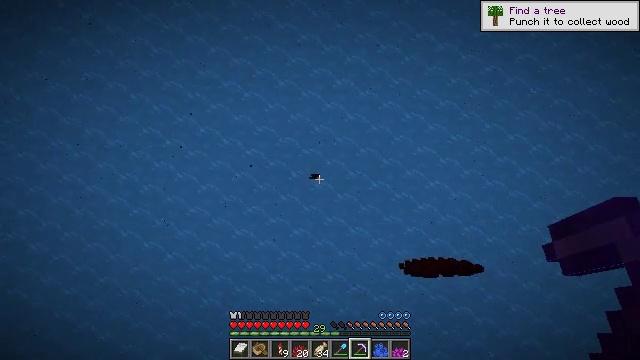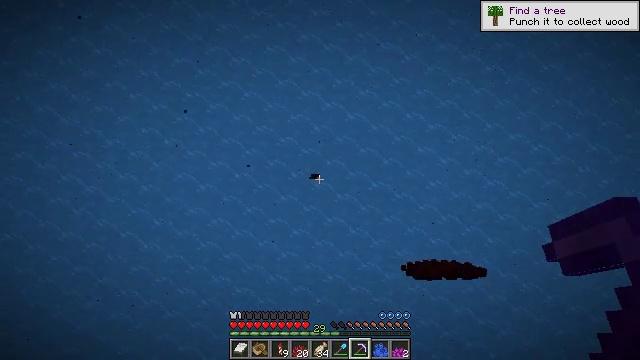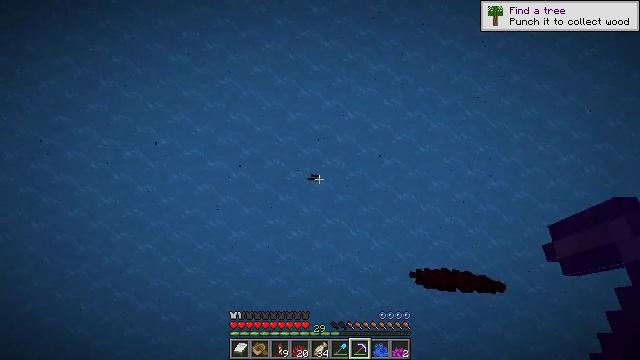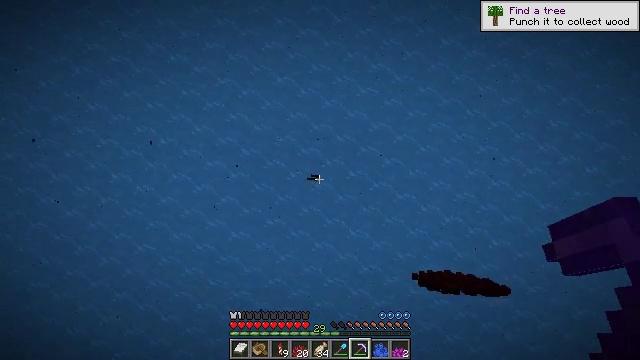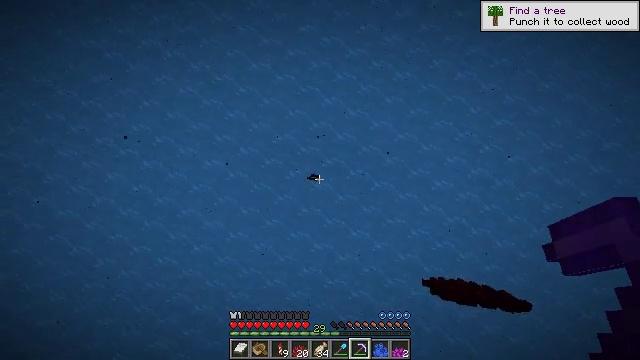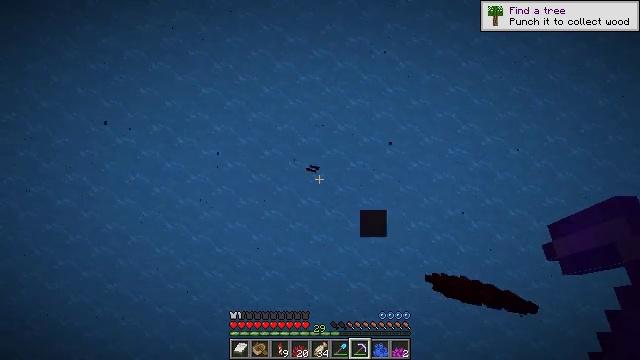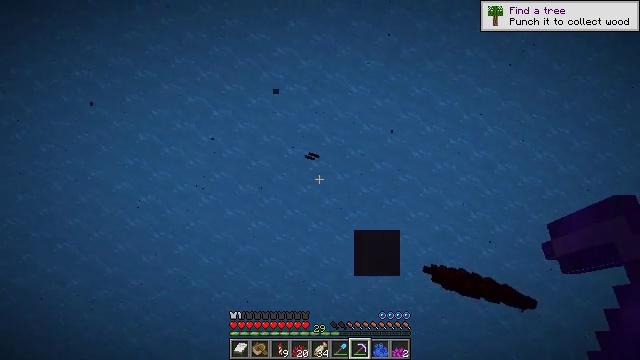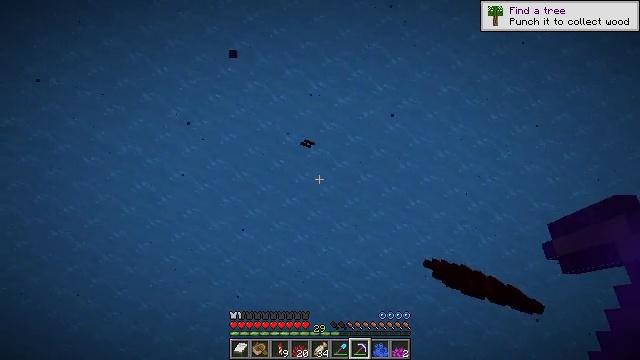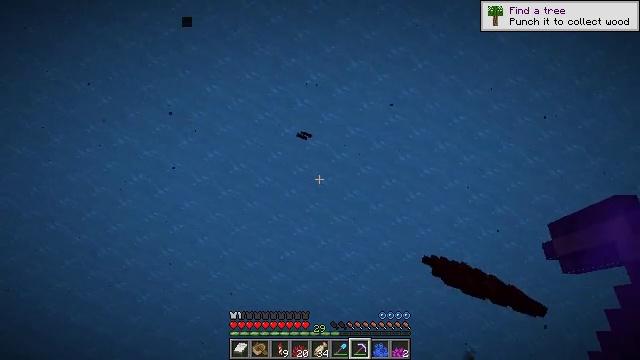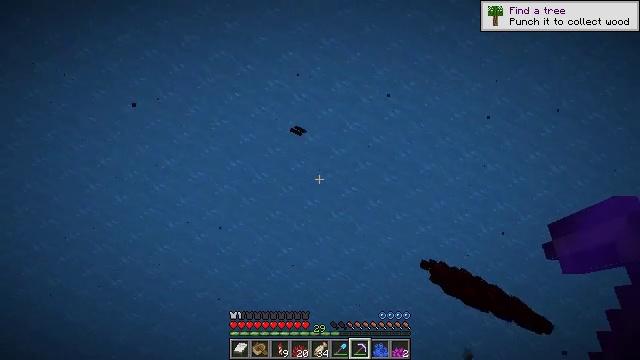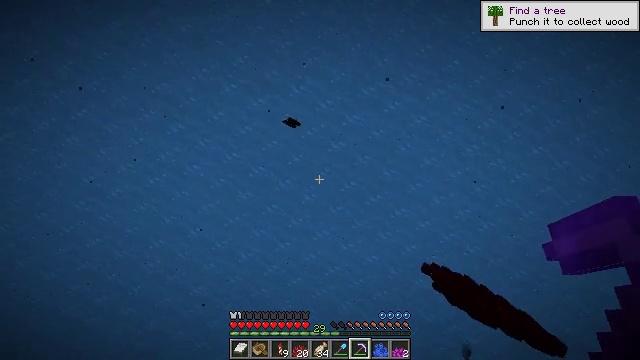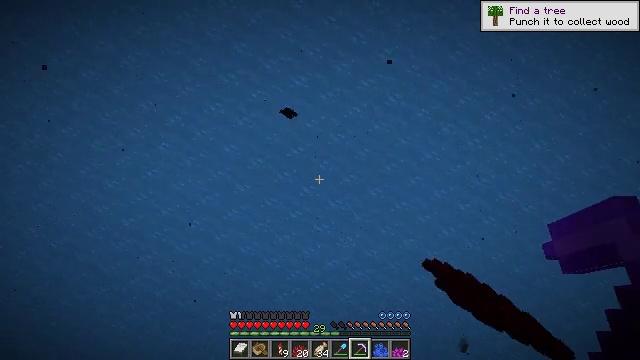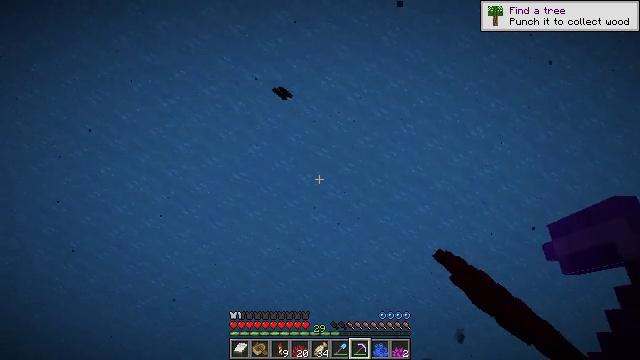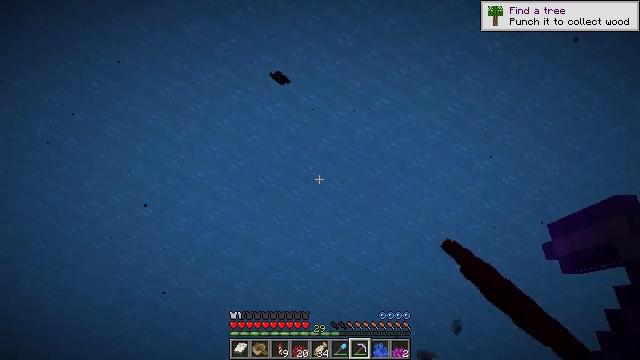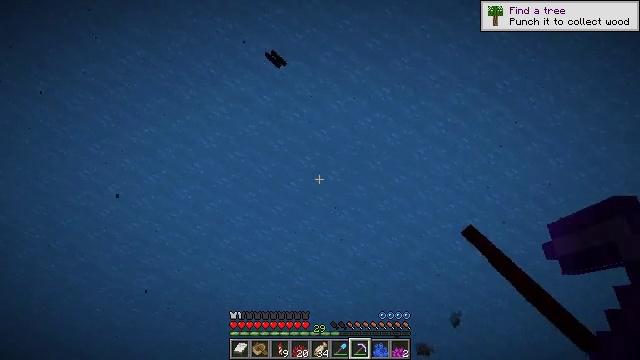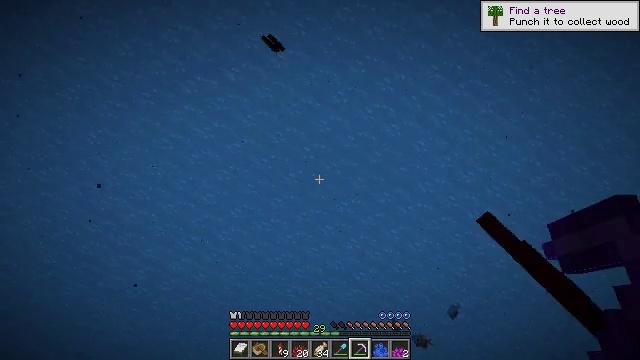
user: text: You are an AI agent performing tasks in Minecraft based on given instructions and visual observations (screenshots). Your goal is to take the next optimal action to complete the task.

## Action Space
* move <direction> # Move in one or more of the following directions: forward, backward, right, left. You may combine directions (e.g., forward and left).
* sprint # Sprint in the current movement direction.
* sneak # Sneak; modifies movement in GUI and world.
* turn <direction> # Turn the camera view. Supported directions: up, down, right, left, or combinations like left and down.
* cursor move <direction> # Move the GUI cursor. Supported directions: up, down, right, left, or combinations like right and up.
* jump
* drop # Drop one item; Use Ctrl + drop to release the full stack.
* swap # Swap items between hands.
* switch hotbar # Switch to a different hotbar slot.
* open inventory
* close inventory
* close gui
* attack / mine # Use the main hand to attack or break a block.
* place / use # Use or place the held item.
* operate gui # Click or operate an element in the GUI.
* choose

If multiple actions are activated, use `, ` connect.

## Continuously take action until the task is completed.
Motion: motion action
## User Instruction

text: Retrieve fire coral wall fan from the side of a block.
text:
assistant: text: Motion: jump
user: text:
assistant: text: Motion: jump
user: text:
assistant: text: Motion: jump
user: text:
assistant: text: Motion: jump
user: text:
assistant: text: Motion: move right, turn down, jump
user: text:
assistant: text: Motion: move right, turn right and down, jump
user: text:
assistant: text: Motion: move right, turn down, jump
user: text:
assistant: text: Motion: move right, turn down, jump
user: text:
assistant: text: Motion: jump
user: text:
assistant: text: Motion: move forward, turn down, jump
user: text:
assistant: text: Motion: move forward, turn down, jump
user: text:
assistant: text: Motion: move forward, turn down, jump
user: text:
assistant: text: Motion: move forward, turn down, jump
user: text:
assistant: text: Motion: move forward, turn down, jump
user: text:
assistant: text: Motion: move forward, turn down, jump
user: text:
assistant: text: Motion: move forward and move right, turn down, jump
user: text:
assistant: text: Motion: move forward and move right, jump
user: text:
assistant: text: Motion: move forward, turn left, jump
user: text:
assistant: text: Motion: move forward, turn left and up, jump
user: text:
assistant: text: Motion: move forward and move left, turn left and up, jump
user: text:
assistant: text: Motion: move forward and move left, turn left and up, jump
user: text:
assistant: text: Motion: move forward and move left, turn left, jump
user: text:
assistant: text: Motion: move forward and move left, turn left, jump
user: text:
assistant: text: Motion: move forward and move left, turn left, jump
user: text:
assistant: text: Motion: move forward and move left, turn left, jump
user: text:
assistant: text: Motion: move left, jump
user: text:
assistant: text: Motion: move left, turn left, jump
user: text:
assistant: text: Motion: move left, turn left and down, jump
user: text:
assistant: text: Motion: move left, turn left and down, jump
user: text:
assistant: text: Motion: move left, jump